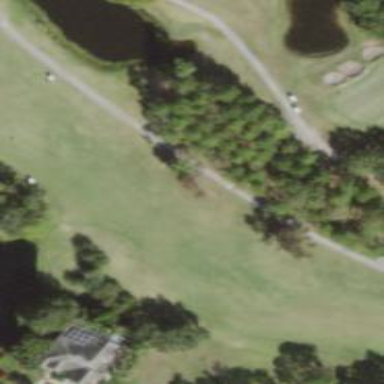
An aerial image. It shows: Grassy area designated as golf fairway.